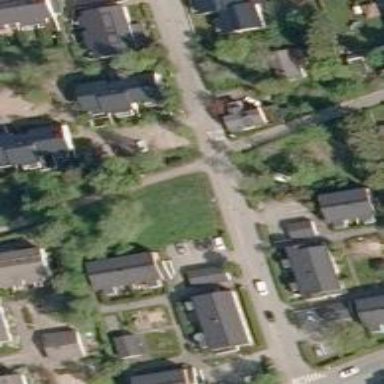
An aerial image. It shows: Unmarked crossing on the road.